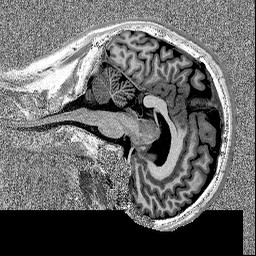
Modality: MP2RAGE
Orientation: sagittal
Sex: male